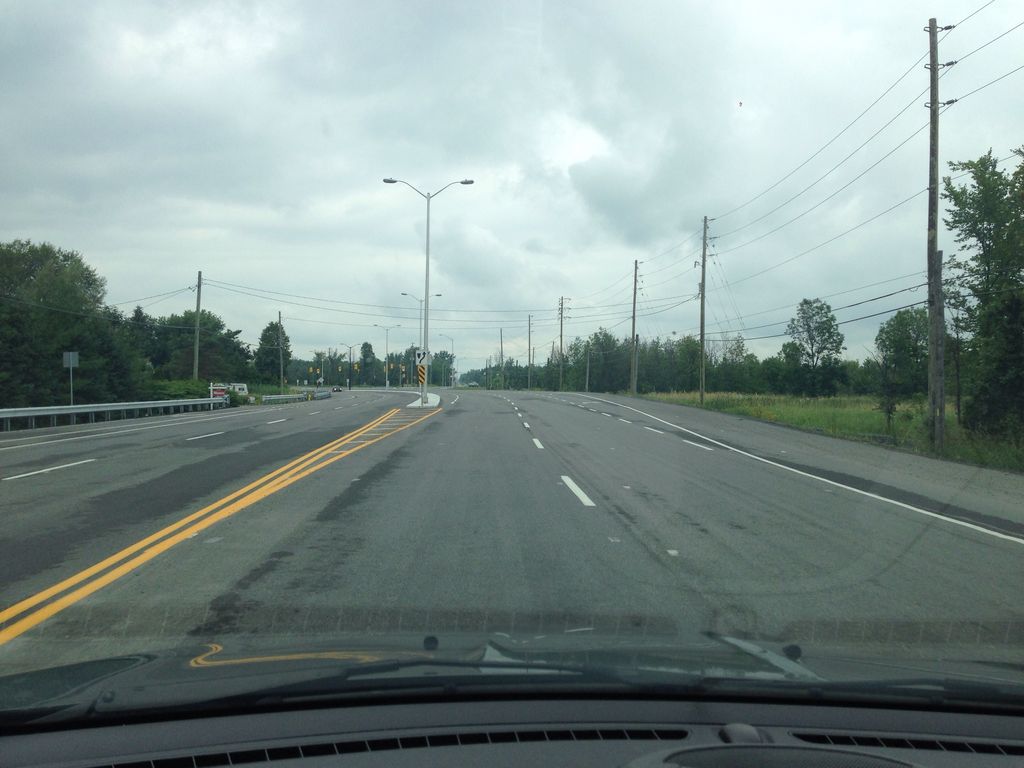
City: ottawa-gatineau